高三 · 计数
假设有两个变量 $x$ 与 $y$ 的 $2 \times 2$ 列联表如下表:

| $x_{1}$ | $a$ | $b$ |
| :--- | :--- | :--- |
| $x_{2}$ | $c$ | $d$ |

对于以下数据, 对同一样本能说明 $x$ 与 $y$ 有关系的可能性最大的一组为 ( )
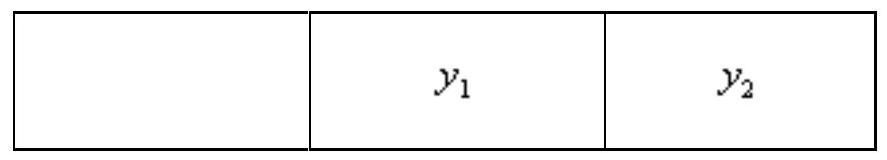
A. $a=2, b=3, c=4, d=5$ B. $a=5, b=3, c=3, d=4$

C. $a=3, b=6, c=2, d=5$ D. $a=5, b=3, c=4, d=3$
答案: B
解析: 根据观测值求解的公式可以知道,当 $a d$ 与 $b c$ 差距越大，两个变量有关的可能性就越大，检验四个选项中所给的 $a d$ 与 $b c$ 的差距:A: $a d-b c=10-12=-2$;B: $a d-b c=20-9=11$$\mathrm{C}: a d-b c=15-12=3$D: $a d-b c=15-12=3$,显然 $\mathrm{B}$ 中 $|a d-b c|$ 最大, 故答案为 $\mathrm{B}$.